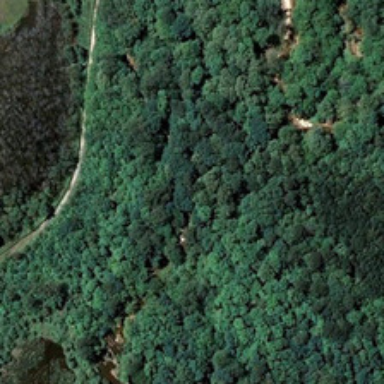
A road is in a forest with many green trees .